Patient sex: F
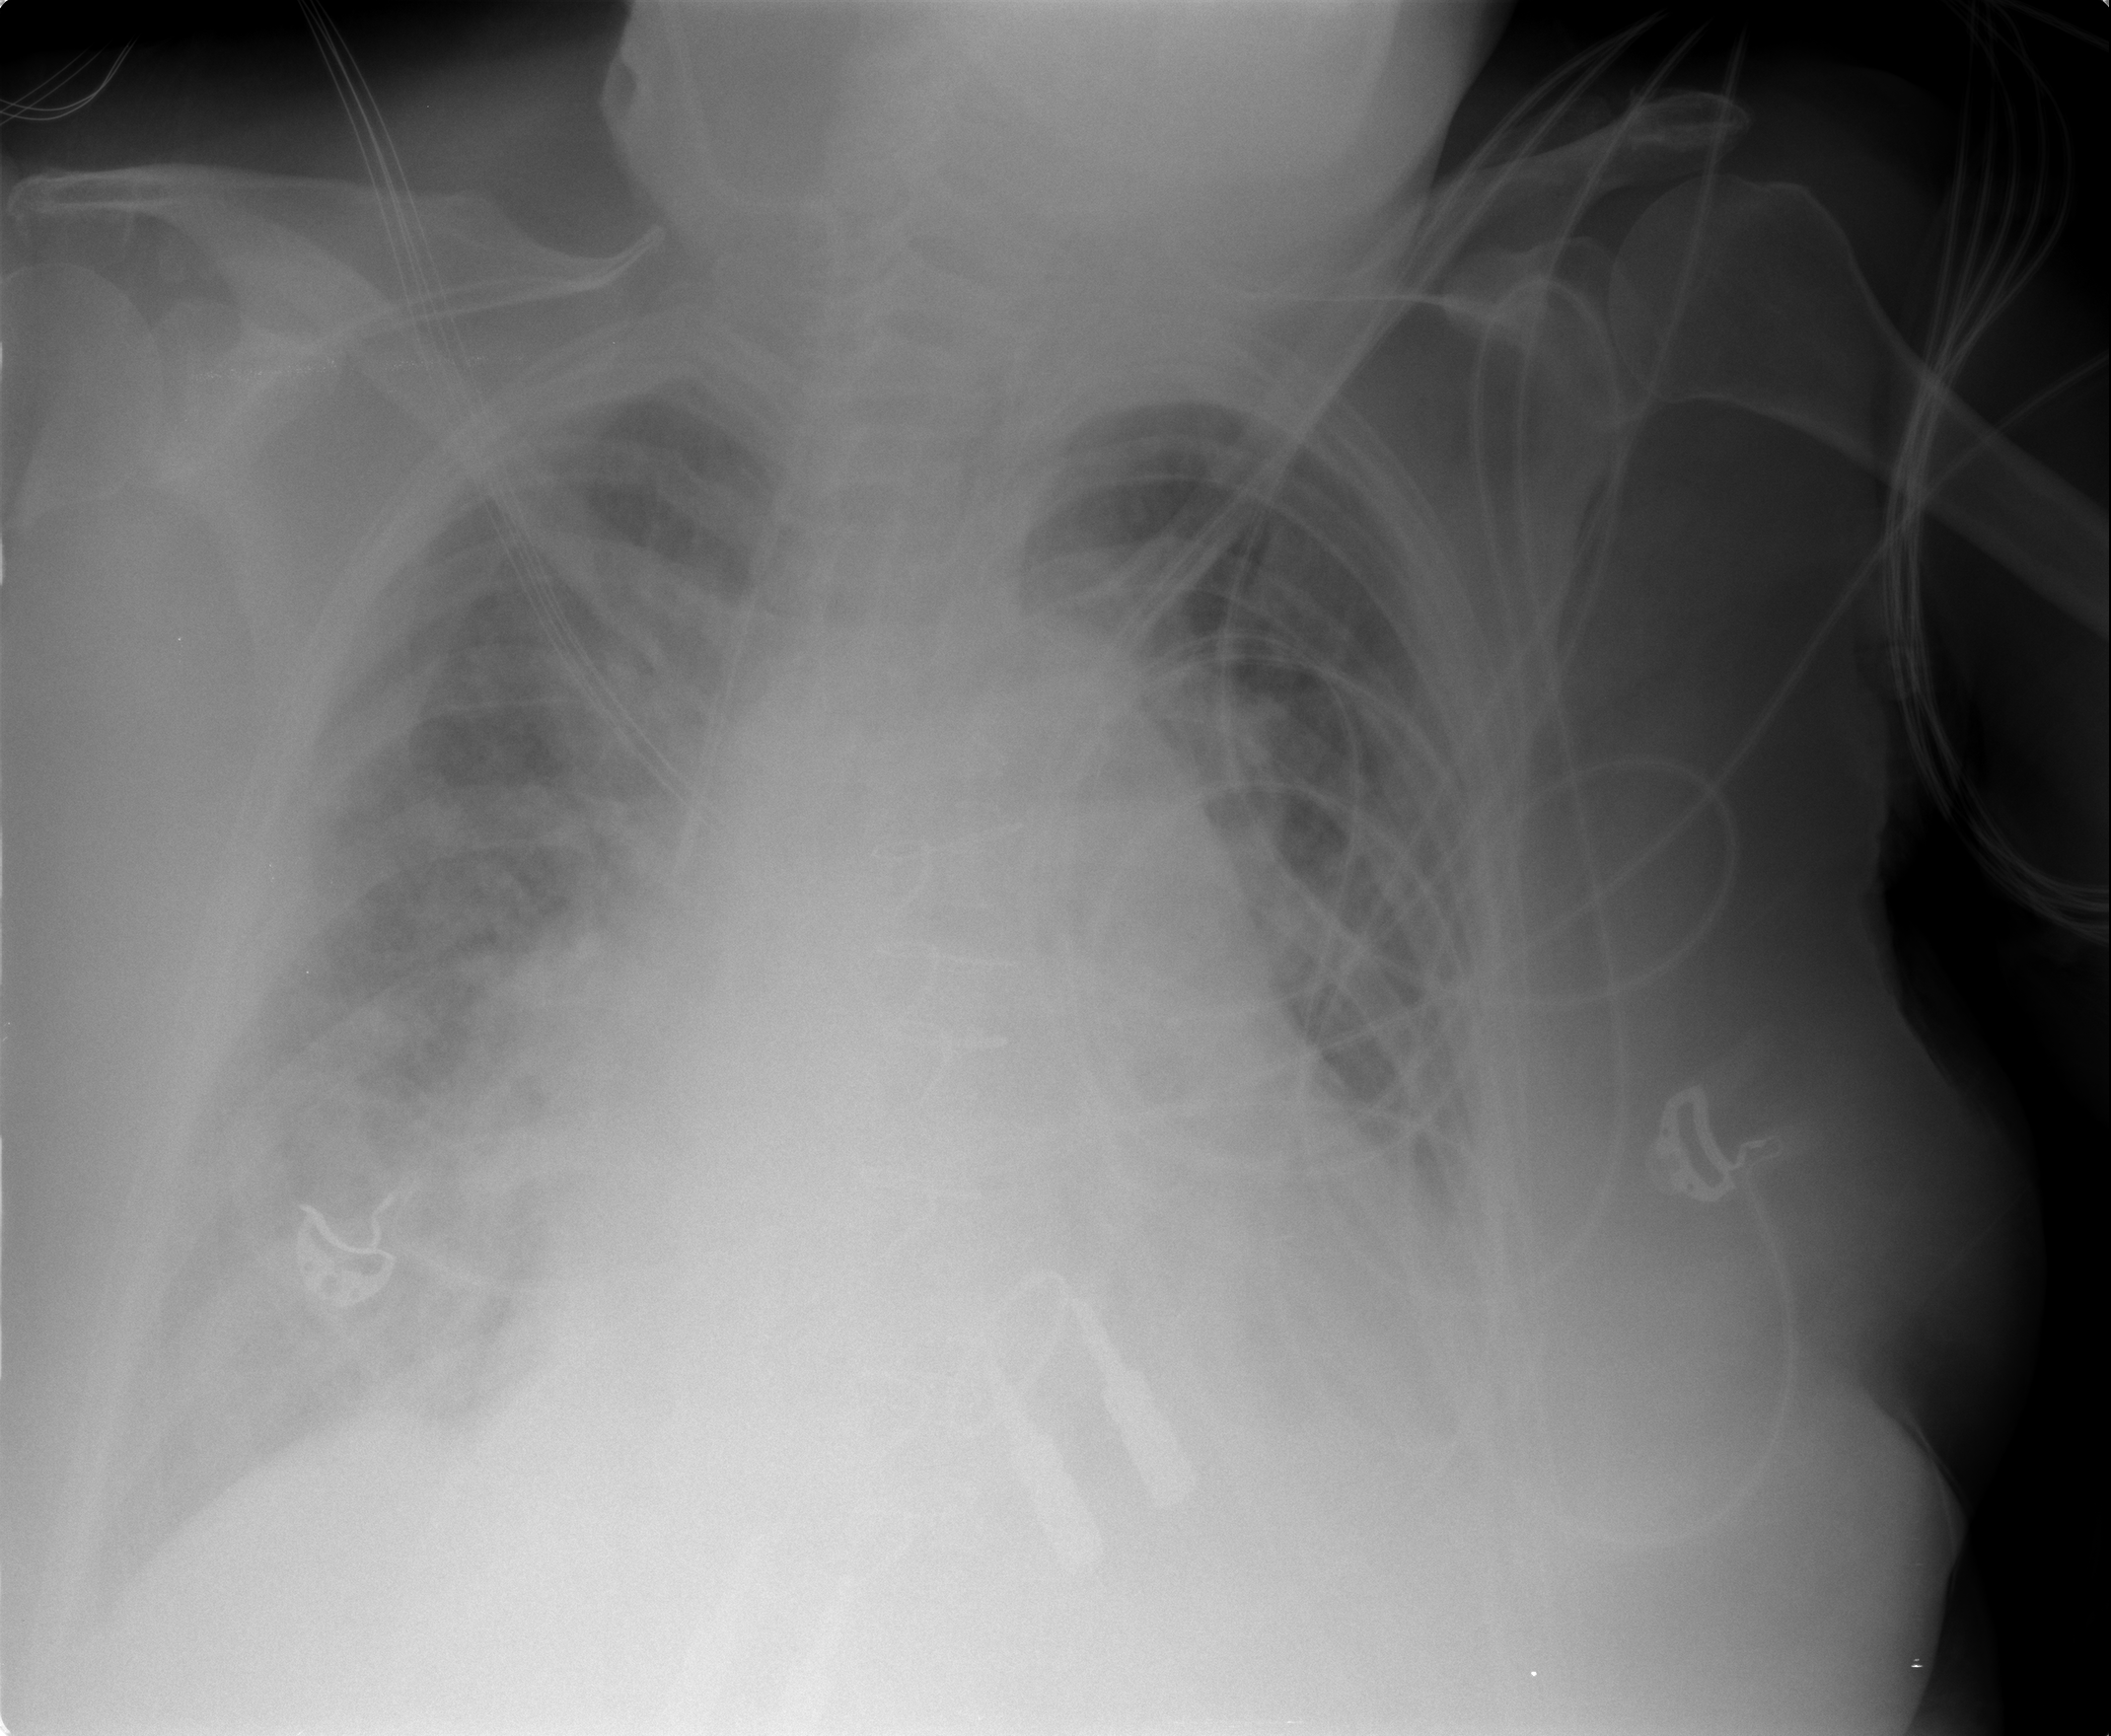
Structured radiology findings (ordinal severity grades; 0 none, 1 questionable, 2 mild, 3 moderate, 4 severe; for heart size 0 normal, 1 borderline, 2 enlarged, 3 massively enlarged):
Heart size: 3
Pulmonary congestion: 3
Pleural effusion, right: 2
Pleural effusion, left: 2
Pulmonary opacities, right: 2
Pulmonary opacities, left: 2
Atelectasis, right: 3
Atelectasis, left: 3